Question: I am using a 'UITableView' on an iPad and for some reason the 'UITableViewCell.textLabel''s text is getting truncated even though there's plenty of space to display the text. I tried all of the following, none of which fixed it:
1. Set a flexible width autosizing mask on the cell
2. Calling [cell sizeToFit] after setting the text
3. Calling [cell.textLabel setNumberOfLines:0] and [cell.textLabel setLineBreakMode:NSLineBreakByWordWrapping]
I haven't yet tried subclassing UITableViewCell and setting the frame explicitly in the layoutSubviews method. Trying to avoid that as I feel like there should be a better solution. I also don't want to resize the text--there is plenty of space to fit the text at the full font size.

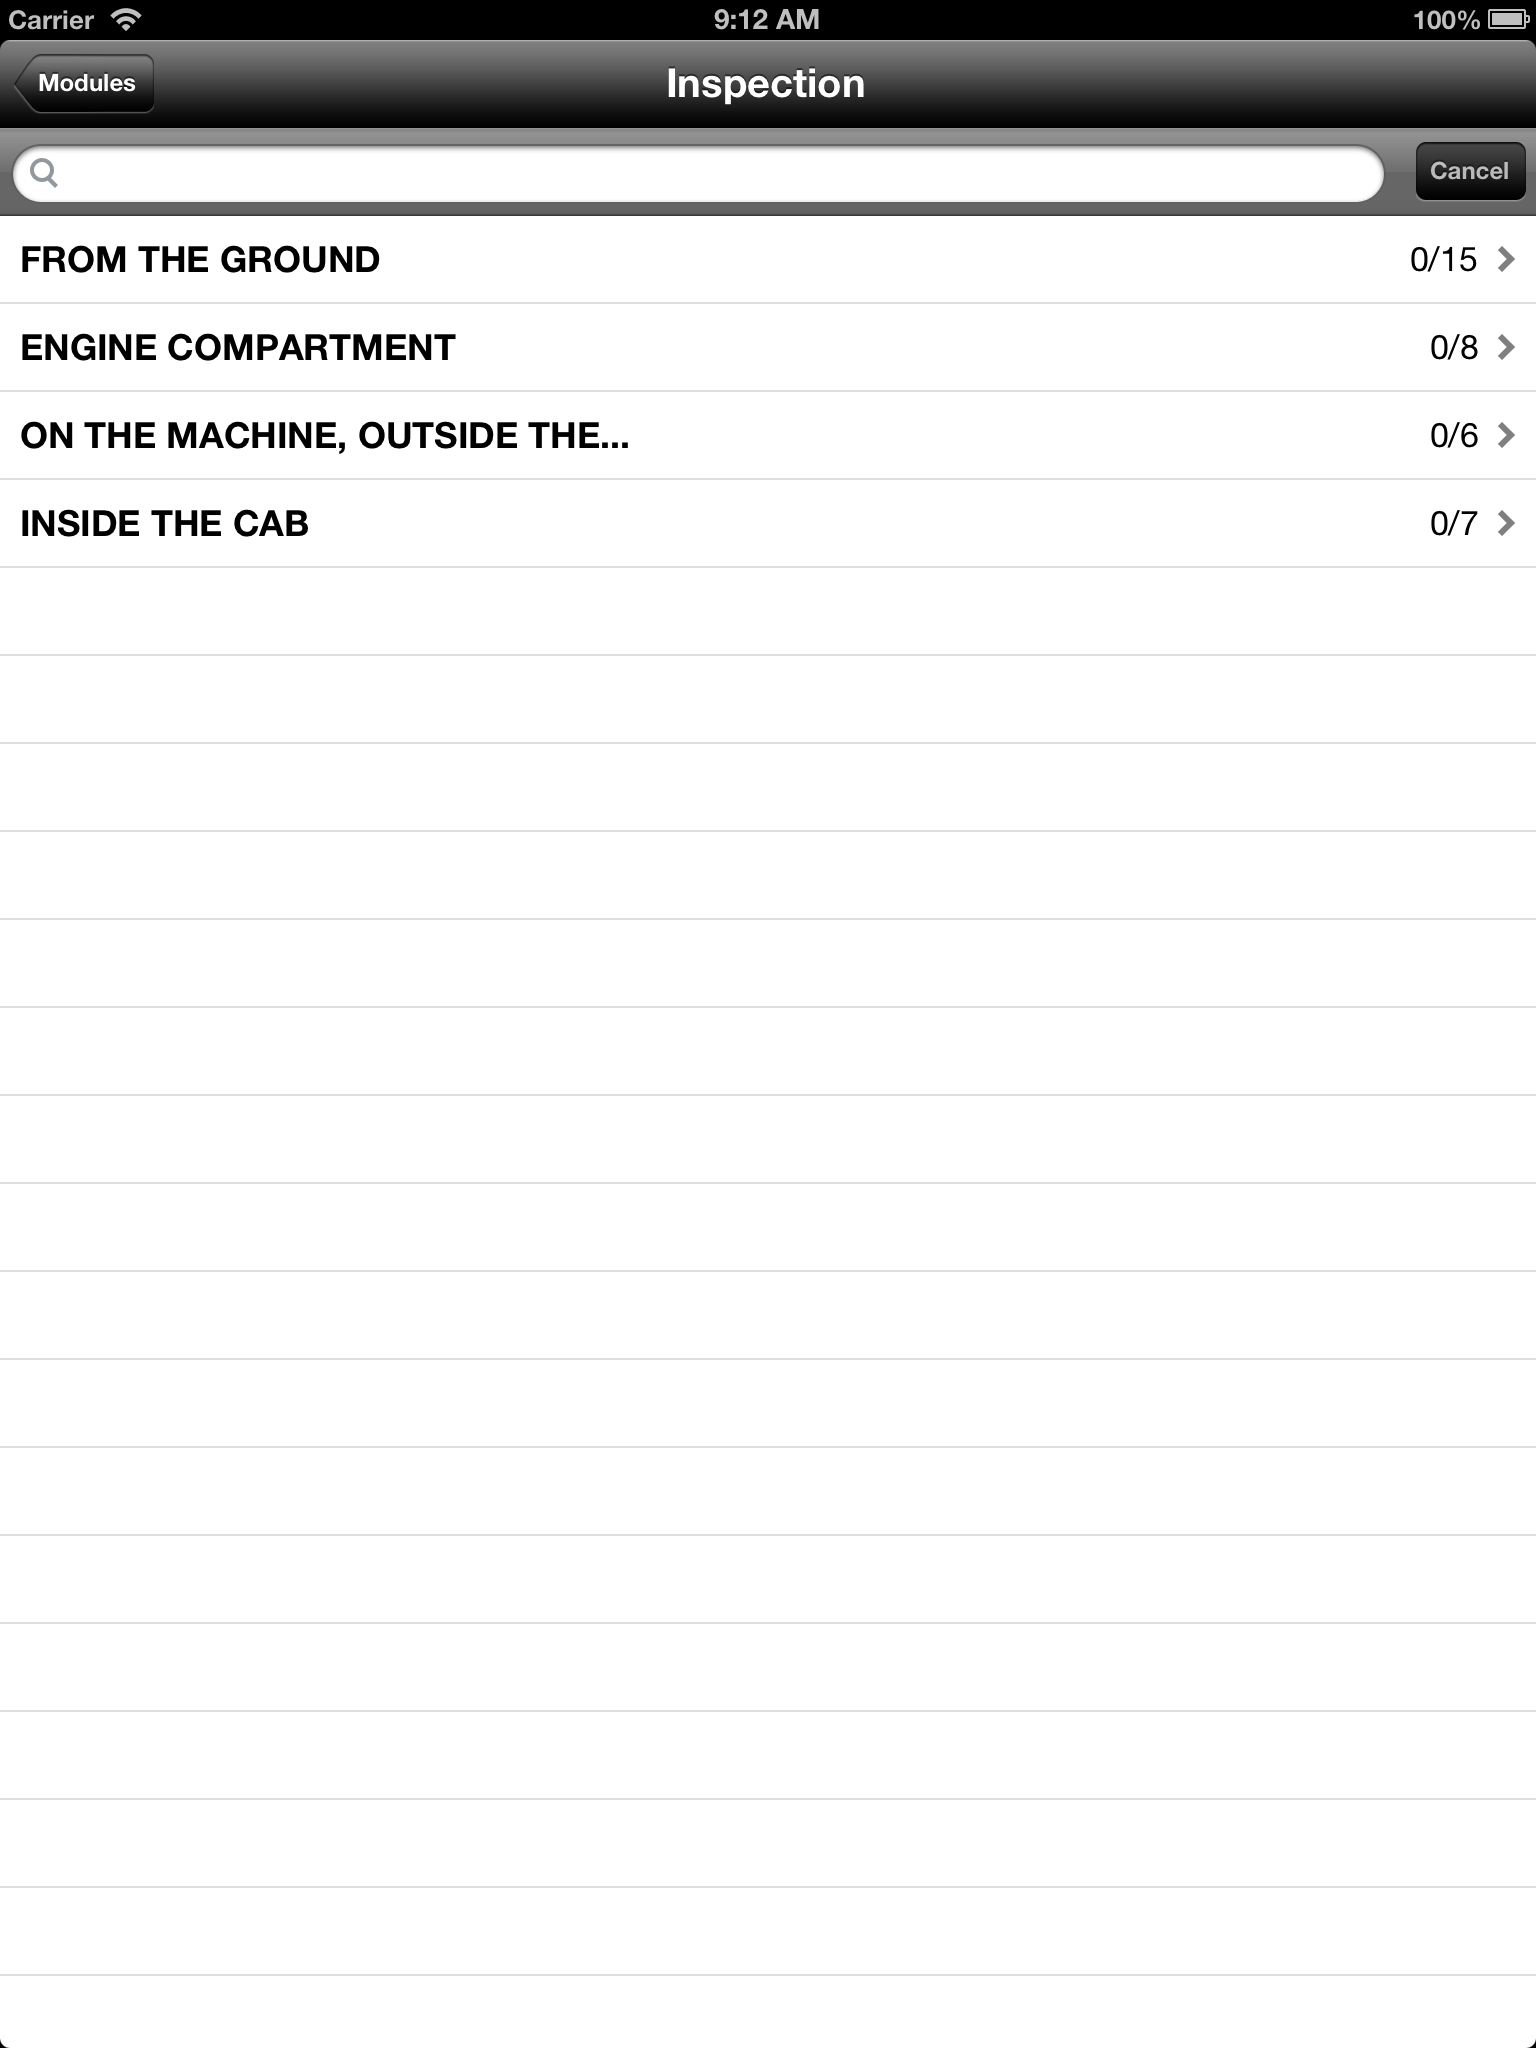
Answer: The answer had nothing to do with UITableViewCell in the end. There was a section of the code truncating the text to display in the table view cell! Thanks everyone for the help up to this point.